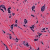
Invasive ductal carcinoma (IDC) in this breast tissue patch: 0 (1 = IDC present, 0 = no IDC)